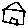
Label: house